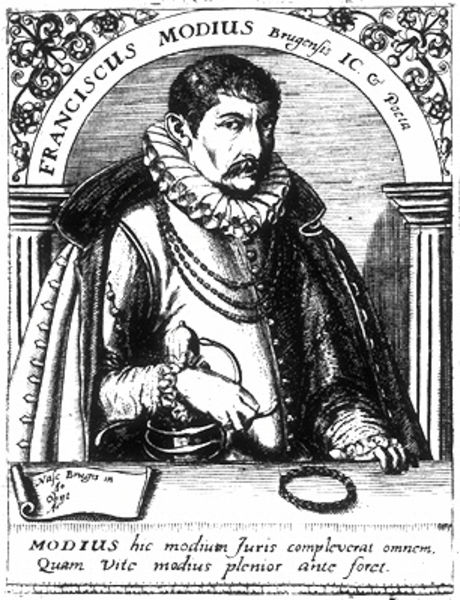
Titel: Bildnis des Franz Modius
Künstler: Matthaeus (d.Ä.) Becker
Institution: (Seriendruck)
Schlagwörter: dunkel, hand, mann, umhang, weiß, blumen, finger, frisur, grau, haar, hell, hut, mund, nase, ohr, schmuck, schwarz, säule, säulen, tisch, blick, muster, ornament, bart, schnurrbart, augen, gesicht, kleidung, kragen, rahmen, ärmel, bildnis, halskrause, herr, holland, hände, niederlande, portrait, porträt, haare, halbfigur, kostüm, mantel, reich, kinn, umrandung, kanneliert, ranken, holzschnitt, schrift, papier, bogen, kette, grafik, rand, rundbogen, arch, columns, crown, hands, hat, king, men, priest, sword, white, belt, black, collar, face, gray, grey, hair, nose, painting, table, inschrift, floral, ornamente, verzierung, picture, print, brown, rüschen, knöpfe, dreiviertelprofil, schnauzer, ring, name, nische, schild, buch, umrahmung, druck, schwarz-weiß, radierung, stich, hakennase, text, ketten, beschriftung, degen, helm, kranz, krause, politiker, kapitelle, ranke, halbrund, rolle, tracht, ecken, pergament, armband, armreif, man, wams, ear, head, reif, armor, costume, eyes, knight, male, schriftrolle, scroll, macht, oberlippenbart, drawing, paper, emblem, black and white, chin, coat, mouth, band, buttons, etching, beard, saint, shwarz, spruch, necklace, writing, krinoline, kapitel, lantern, bracelet, cape, cheeks, cloak, clothes, neck, renaissance, latein, lateinisch, kannelur, schwrz, italian, engraving, gothic, medieval, circle, eye, vessel, fingers, book, doctor, sinnspruch, bürgermeister, brügge, black white, wamps, brief, franciscus, page, lithurgie, royalty, latin, button, schurrbart, potrait, mustache, moustache, middle ages, words, rapier, poet, nobility, umhag, ruff, armring, franciscus modius, grinuline, htiler, modius, proträt, chains, ritter, schwert, armrif, italien, säulen emblem, cartouche, necklet, scripture, francisco, black and whit, beads, cheekbones, sheath, graf, frock, mustaches, doublet, moustaches, shakespear, brugenlis, ic, pocia, epigraph, guuy, elizabethean collar, elizabethian collar, frontispiz, nadelstich, ruffled collar, mideavil, black adder, spanien, backgroud, fransiscus, hic, quam, modium, arm belt, juris, jurist, cripture